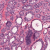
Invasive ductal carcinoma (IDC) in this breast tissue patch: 0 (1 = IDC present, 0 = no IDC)